Question: I have array of coordinates, and I wish to sort it by concentration zone of points. I have tried using Graham algorithm, (shown below,) but I do not get the desired result. What algorithm can I use to make the point sorted as shown in this image:

Source:
'''
def rotate(A,B,C):
return (B[0]-A[0])*(C[1]-B[1])-(B[1]-A[1])*(C[0]-B[0])
def grahamscan(A):
n = len(A)
P = range(n)
for i in range(1,n):
if A[P[i]][0]<A[P[0]][0]:
P[i], P[0] = P[0], P[i]
for i in range(2,n):
j = i
while j>1 and (rotate(A[P[0]],A[P[j-1]],A[P[j]])<0):
P[j], P[j-1] = P[j-1], P[j]
j -= 1
S = [P[0],P[1]]
for i in range(2,n):
while rotate(A[S[-2]],A[S[-1]],A[P[i]])<0:
del S[-1] # pop(S)
S.append(P[i]) # push(S,P[i])
return S
'''
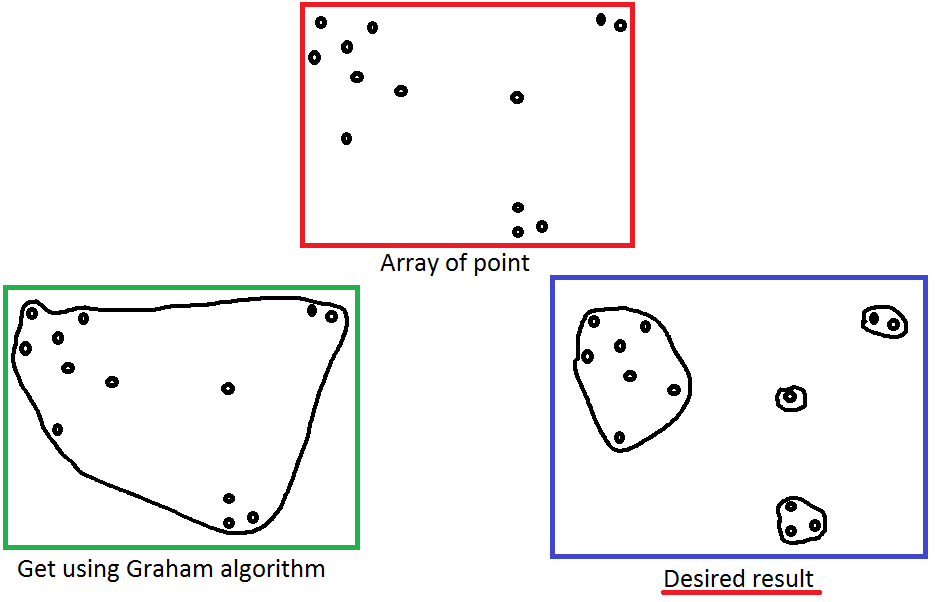
Answer: You need some kind of <URL>.
Try <URL> at first.